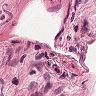
Metastatic tissue present: no